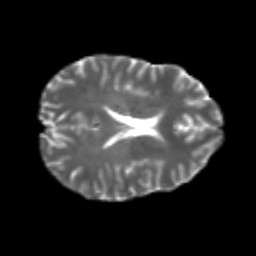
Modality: T2w
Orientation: axial
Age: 23
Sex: female
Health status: healthy
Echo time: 0.074 s